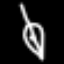
Label: leaf